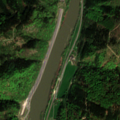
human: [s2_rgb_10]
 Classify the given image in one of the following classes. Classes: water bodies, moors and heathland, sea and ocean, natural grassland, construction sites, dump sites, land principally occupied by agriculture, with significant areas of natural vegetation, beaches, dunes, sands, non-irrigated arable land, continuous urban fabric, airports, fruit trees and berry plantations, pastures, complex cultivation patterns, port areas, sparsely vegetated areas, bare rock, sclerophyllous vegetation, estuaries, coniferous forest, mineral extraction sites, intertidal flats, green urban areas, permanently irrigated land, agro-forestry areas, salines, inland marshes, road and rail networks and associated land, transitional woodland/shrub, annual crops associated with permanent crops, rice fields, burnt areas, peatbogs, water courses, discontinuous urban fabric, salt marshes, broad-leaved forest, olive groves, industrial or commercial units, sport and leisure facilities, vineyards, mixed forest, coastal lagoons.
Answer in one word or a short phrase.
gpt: complex cultivation patterns, land principally occupied by agriculture, with significant areas of natural vegetation, broad-leaved forest, mixed forest, water courses